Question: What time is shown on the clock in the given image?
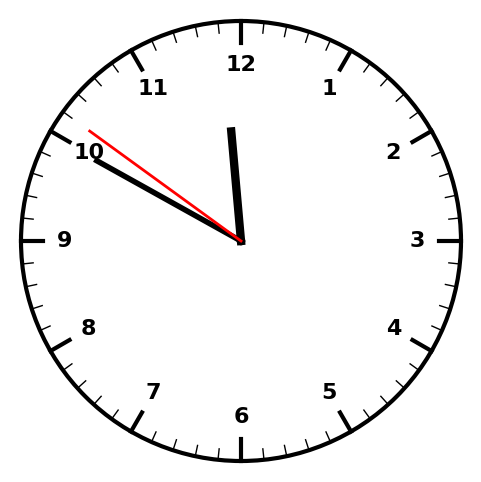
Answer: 11:49:51